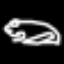
Label: frog